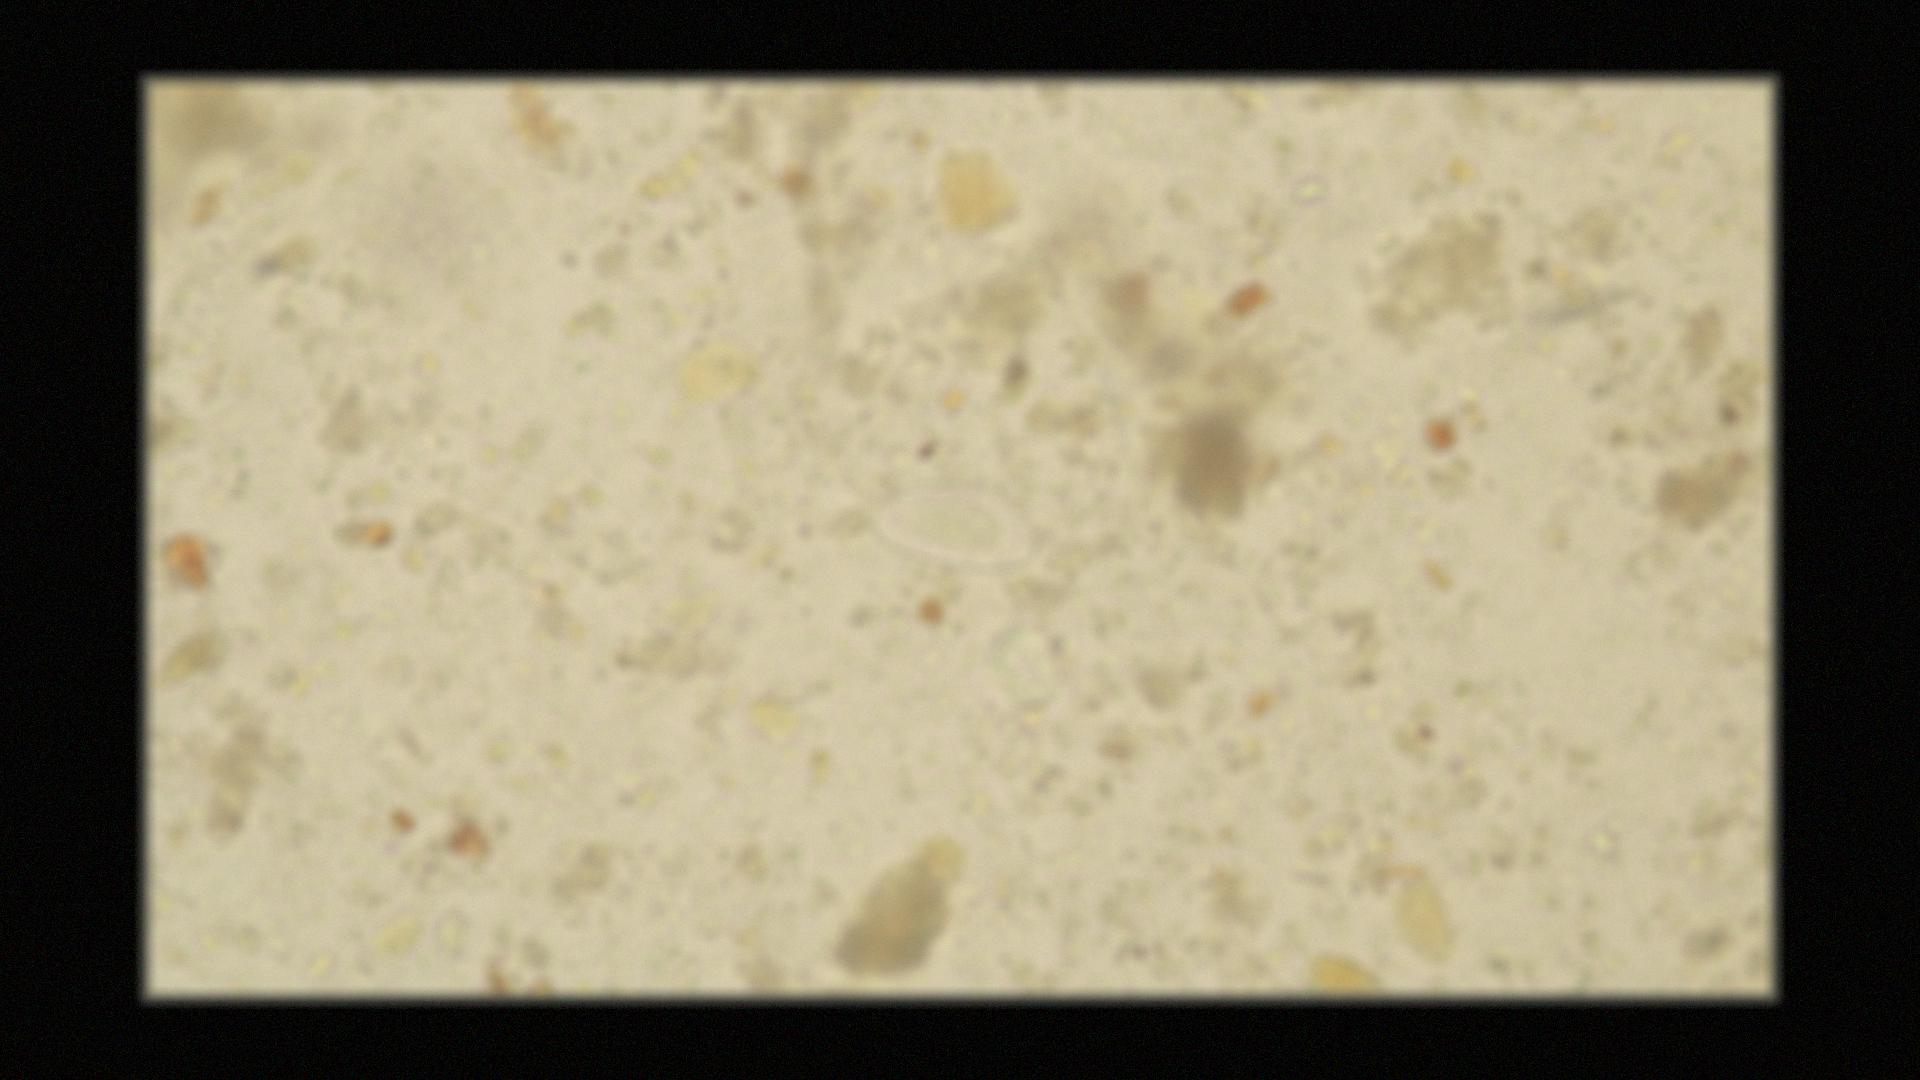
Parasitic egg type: Enterobius vermicularis